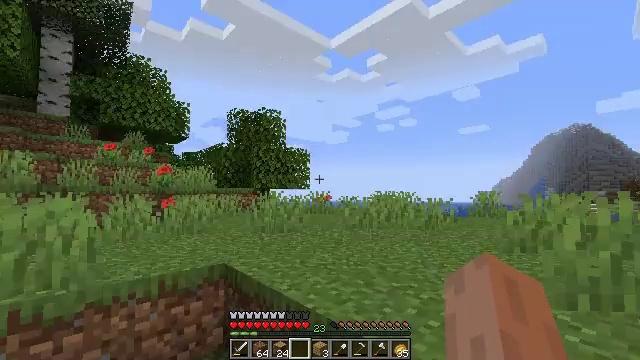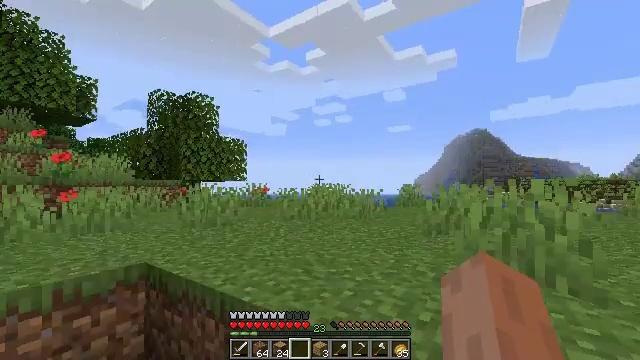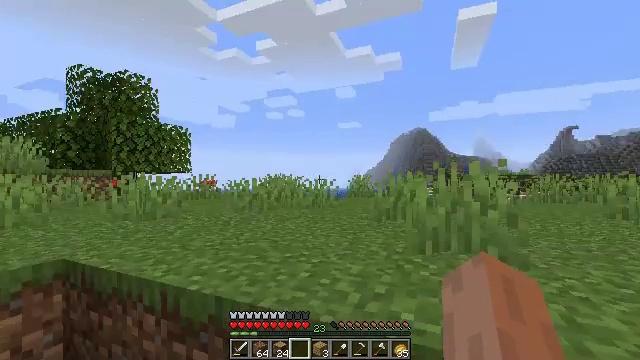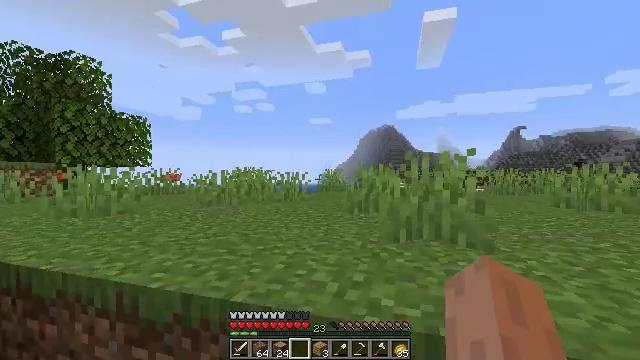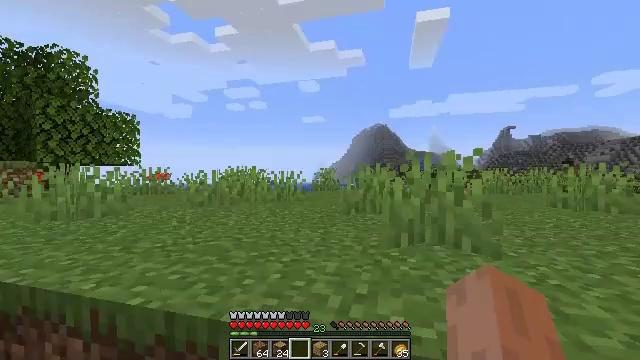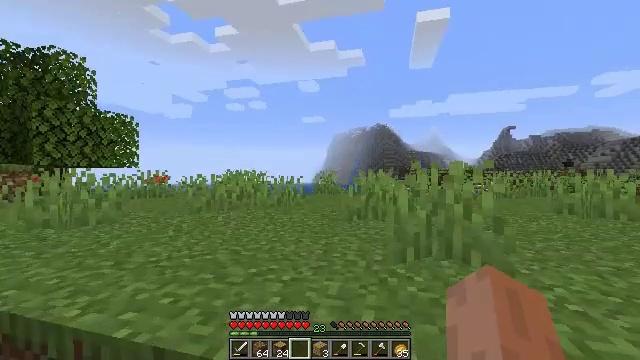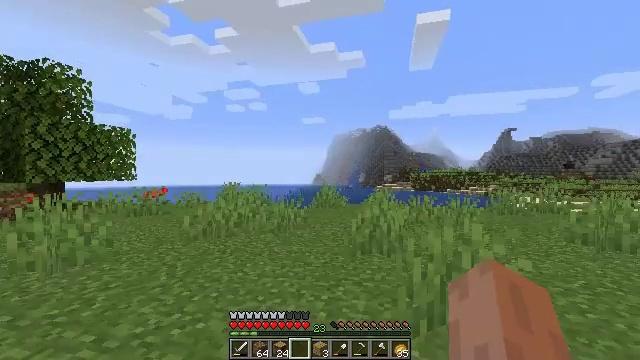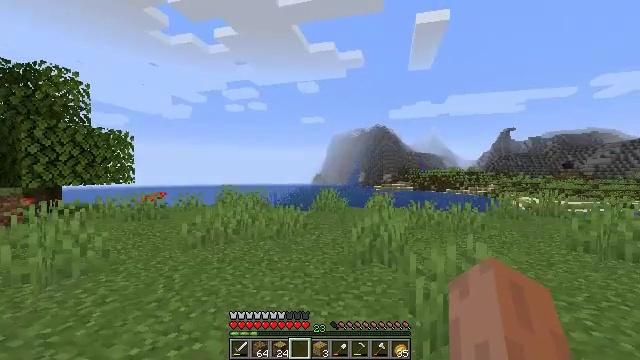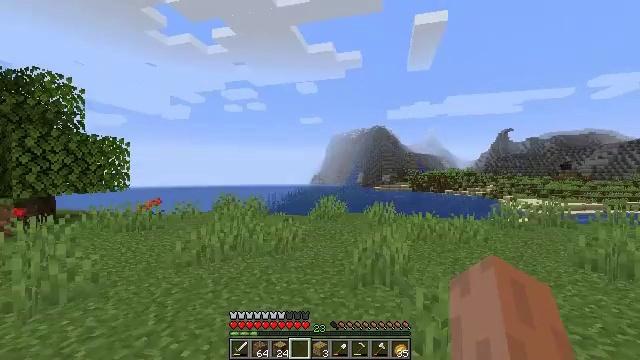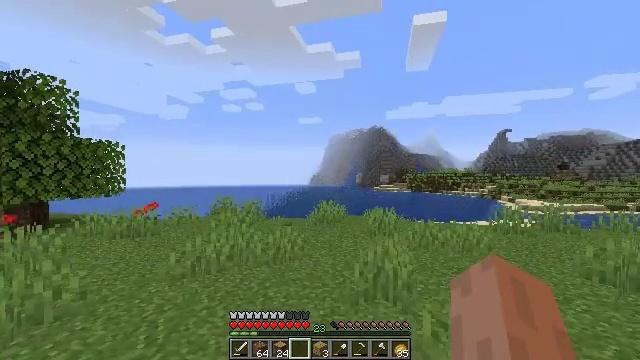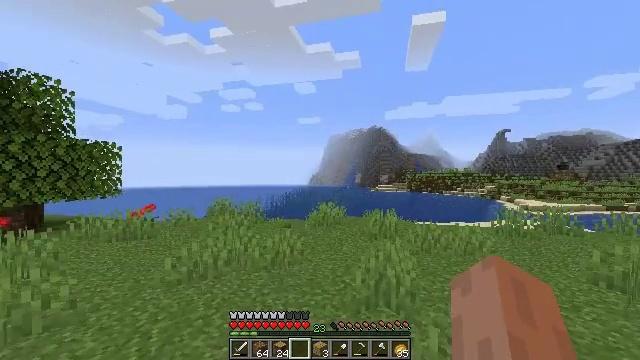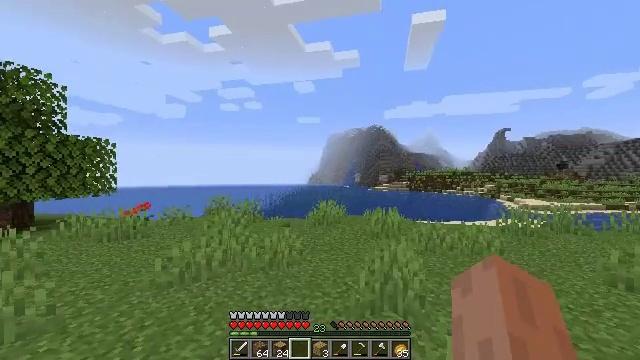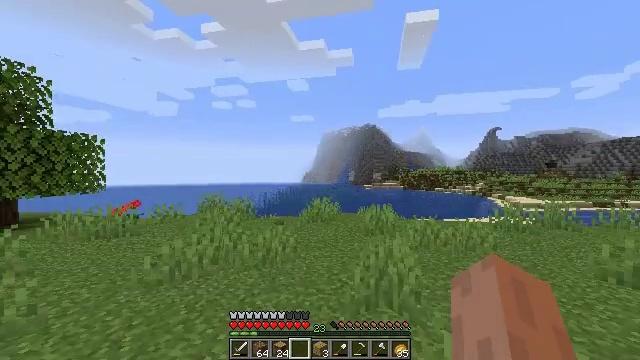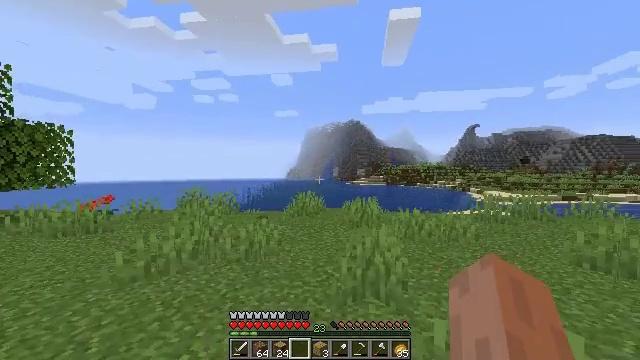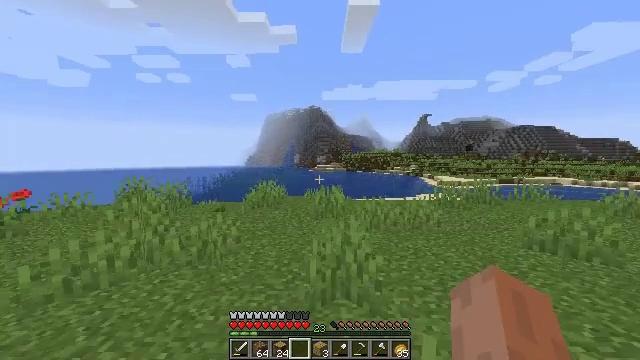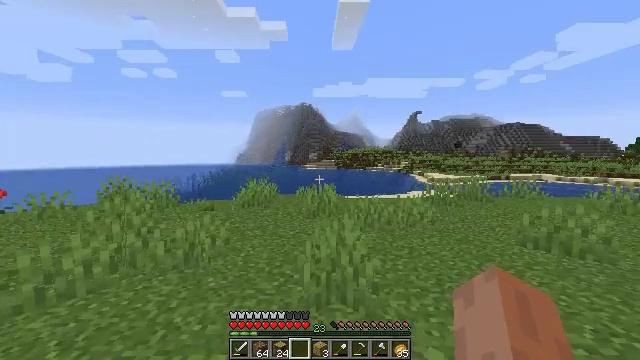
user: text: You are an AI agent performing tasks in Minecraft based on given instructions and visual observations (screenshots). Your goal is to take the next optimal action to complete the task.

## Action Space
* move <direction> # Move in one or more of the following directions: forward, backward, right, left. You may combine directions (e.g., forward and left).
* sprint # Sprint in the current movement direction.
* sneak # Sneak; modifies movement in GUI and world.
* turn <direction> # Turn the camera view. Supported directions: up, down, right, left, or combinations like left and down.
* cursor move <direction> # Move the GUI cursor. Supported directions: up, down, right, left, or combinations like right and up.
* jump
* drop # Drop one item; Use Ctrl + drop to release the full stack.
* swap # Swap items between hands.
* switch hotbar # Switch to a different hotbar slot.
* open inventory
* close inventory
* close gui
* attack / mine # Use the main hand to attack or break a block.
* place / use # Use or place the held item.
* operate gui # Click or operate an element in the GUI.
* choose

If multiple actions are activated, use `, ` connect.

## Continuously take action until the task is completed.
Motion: motion action
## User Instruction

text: Catch and defeat a cod.
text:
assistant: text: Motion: move forward, turn right and down, jump
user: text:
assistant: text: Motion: move forward, turn right and down, jump
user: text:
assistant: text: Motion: move forward, turn right, jump
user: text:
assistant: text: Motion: move forward, turn right, jump
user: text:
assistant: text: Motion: move forward, jump
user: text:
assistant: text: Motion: move forward, jump
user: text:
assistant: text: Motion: move forward, jump
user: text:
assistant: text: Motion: move forward, jump
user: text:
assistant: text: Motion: move forward, jump
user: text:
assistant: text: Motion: move forward, jump
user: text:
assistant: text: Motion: move forward, jump
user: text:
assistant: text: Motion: move forward, turn right, jump
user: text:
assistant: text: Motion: move forward, turn right
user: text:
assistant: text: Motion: move forward, turn right and down
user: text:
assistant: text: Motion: move forward, turn right
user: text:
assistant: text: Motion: move forward
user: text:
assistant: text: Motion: no_op
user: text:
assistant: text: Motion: no_op
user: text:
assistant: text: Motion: move forward
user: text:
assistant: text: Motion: move forward
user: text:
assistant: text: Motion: no_op
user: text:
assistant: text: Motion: move forward
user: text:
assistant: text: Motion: move forward
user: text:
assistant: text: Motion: move forward
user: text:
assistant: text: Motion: move forward
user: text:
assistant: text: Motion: move forward
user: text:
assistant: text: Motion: move forward
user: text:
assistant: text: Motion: move forward
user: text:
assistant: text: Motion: move forward
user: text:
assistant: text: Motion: move forward